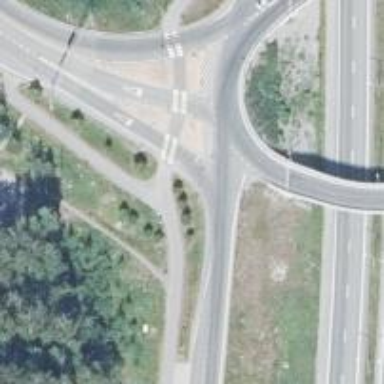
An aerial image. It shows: Roundabout on trunk highway with asphalt surface.